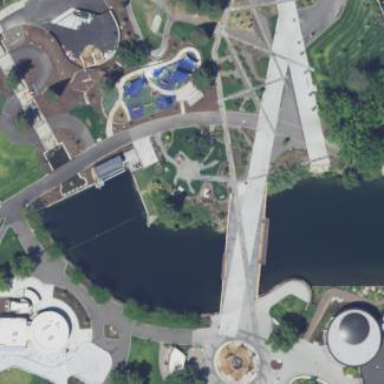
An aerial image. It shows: Public garden classified as leisure land.